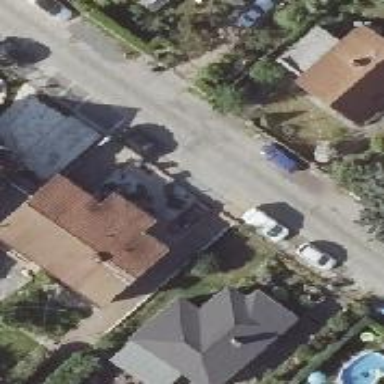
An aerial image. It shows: Detached building.